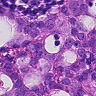
Metastatic tissue present: yes